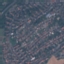
Land use / land cover class: Residential